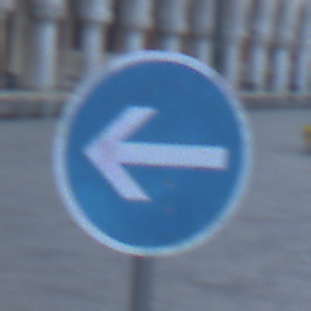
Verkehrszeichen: VorgeschriebeneFahrtrichtungHierLinks
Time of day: Dawn
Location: Outdoor (Urban)
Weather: Clear
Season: NotSpecified
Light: Natural